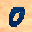
Label: 0